Interaction volume radius: 5 \u00c5
Interaction volume height: 15 \u00c5
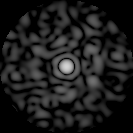
Disorder parameter: 0.8104